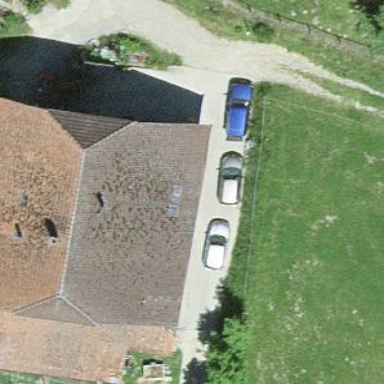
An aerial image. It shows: Farm building.